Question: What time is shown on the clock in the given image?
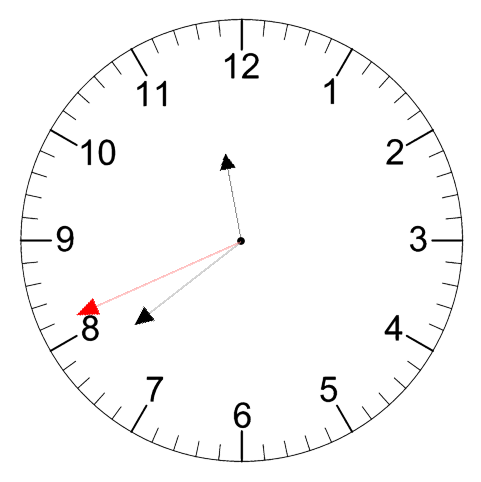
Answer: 11:38:41